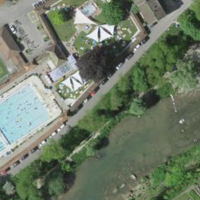
EUNIS habitat code: 53
Species observed at this site:
Rhamnus cathartica
Pinus mugo
Euonymus europaeus
Corylus avellana
Prunus spinosa
Apis mellifera
Cornus sanguinea
Hydrometra stagnorum
Celastrina argiolus